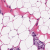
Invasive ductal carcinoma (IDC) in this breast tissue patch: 1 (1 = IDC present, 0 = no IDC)